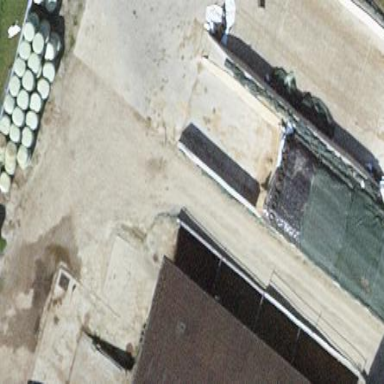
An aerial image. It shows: Bunker silo.